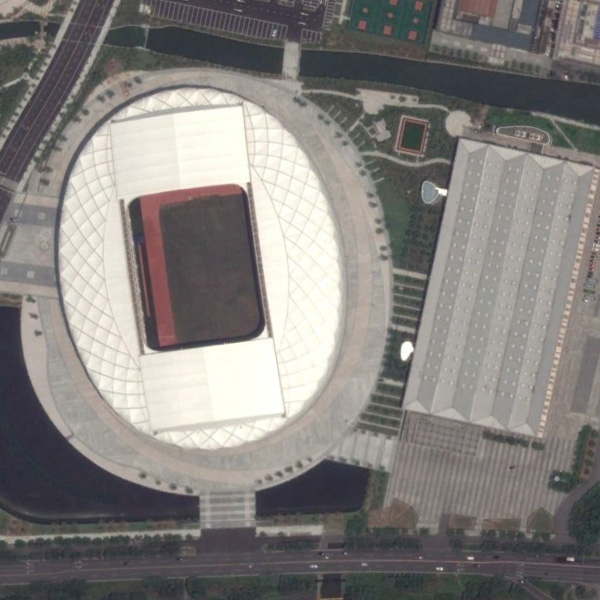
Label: Stadium